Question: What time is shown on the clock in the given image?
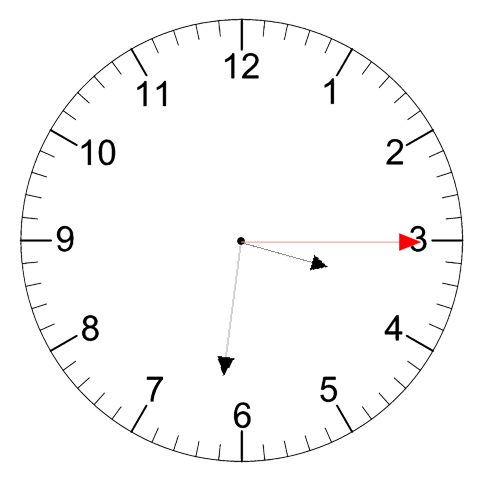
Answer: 03:31:15